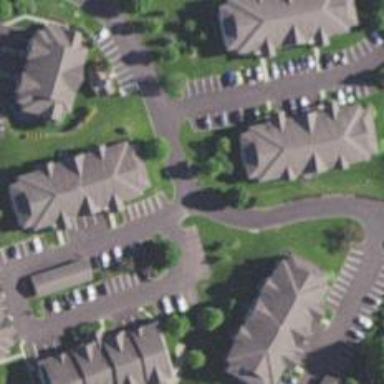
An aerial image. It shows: Living street.